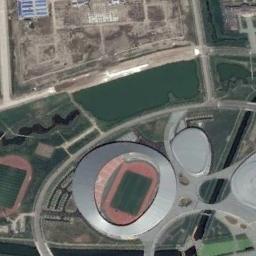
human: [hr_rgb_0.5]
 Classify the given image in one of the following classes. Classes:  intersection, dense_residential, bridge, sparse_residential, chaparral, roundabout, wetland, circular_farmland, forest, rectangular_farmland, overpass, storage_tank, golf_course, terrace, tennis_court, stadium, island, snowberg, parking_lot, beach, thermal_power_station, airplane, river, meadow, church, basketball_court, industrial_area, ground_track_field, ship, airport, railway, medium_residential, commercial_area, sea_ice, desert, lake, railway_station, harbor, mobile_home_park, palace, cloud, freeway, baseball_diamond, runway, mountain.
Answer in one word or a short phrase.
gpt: stadium